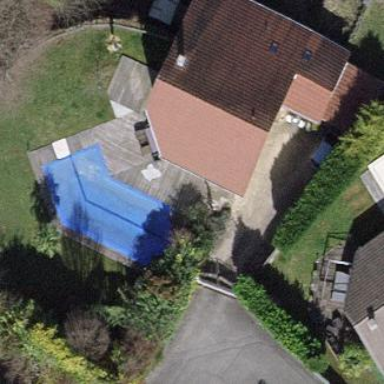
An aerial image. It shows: Swimming pool located in leisure land.